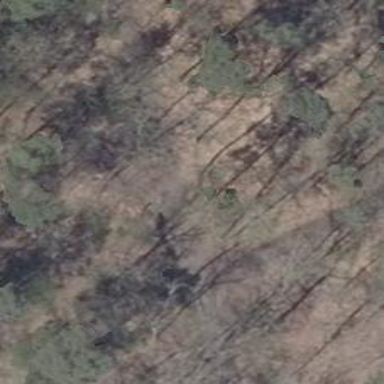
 graded as grade3. This track is used for forestry vehicles."